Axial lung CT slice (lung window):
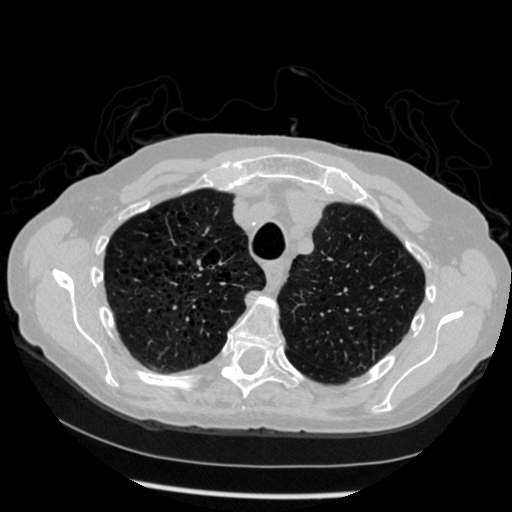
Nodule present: no